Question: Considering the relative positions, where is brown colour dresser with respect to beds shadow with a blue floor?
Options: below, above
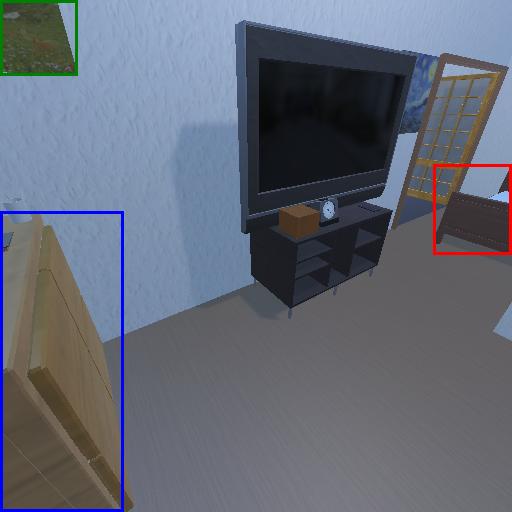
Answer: below